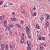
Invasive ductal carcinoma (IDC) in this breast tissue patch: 0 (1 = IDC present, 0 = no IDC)